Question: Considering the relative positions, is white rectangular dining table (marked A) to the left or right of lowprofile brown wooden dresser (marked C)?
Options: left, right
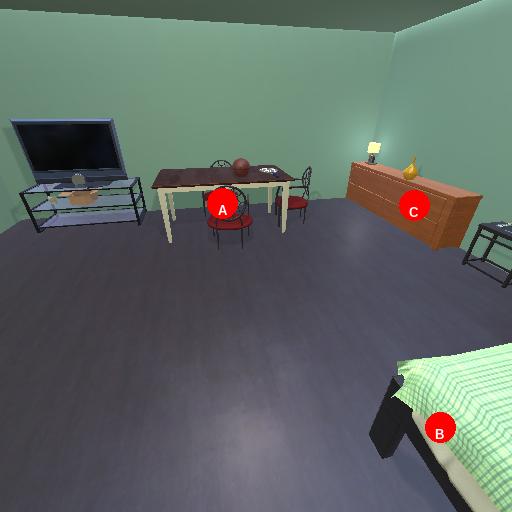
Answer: left